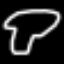
Label: mushroom